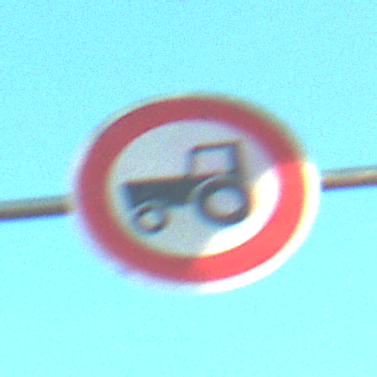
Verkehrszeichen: VerbotKraftfahrzeugeZuegeNichtSchneller25
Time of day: SunriseSunset
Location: Outdoor (RoadRail)
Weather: PartlyCloudy
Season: NotSpecified
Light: Natural